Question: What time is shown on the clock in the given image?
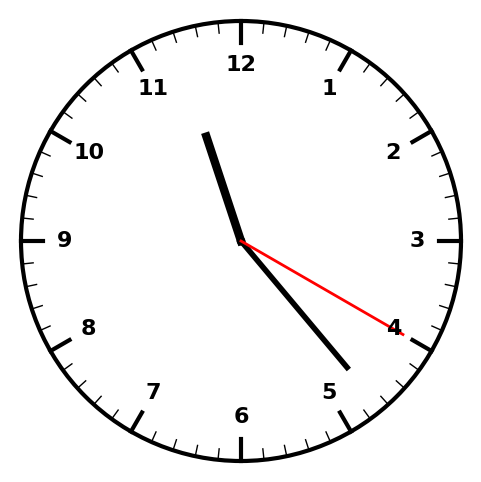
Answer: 11:23:20